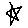
Label: star